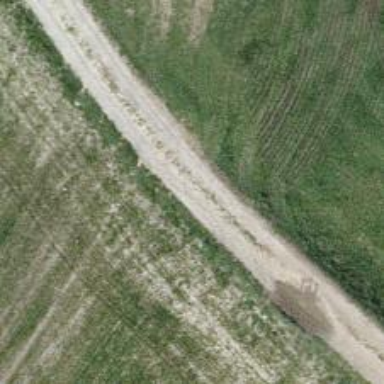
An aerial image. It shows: Agricultural track with grade3 tracktype.